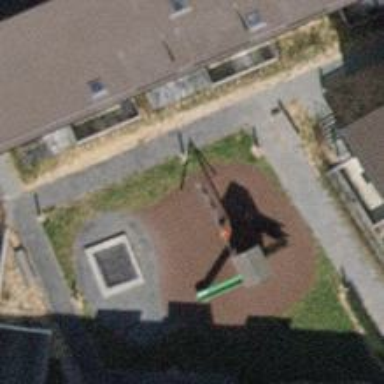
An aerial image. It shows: Playground area for leisure activities on the land.